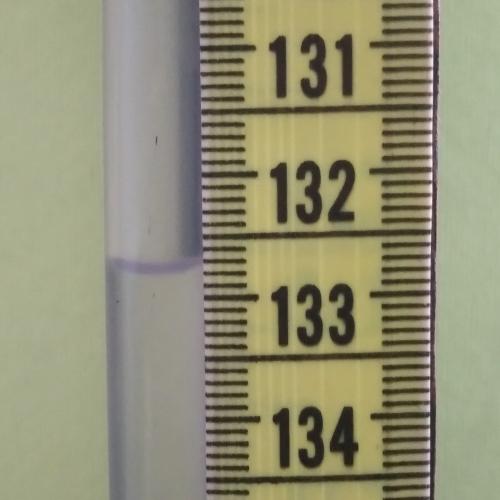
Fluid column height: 132.8 cm